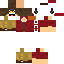
A male human skin with medium skin, wearing brown long hair dressed in a red hoodie and brown pants, featuring a closed mouth.